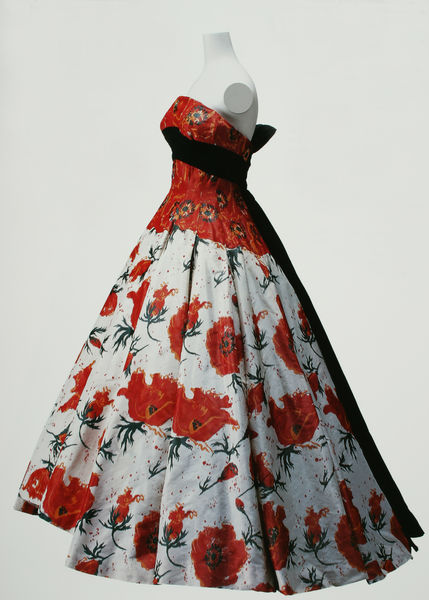
Titel: Abendkleid
Künstler: Pierre Balmain
Standort: Kyoto (Japan)
Institution: Kyoto Costume Institute
Schlagwörter: weiß, blume, blumen, decolte, kleid, profil, rücken, schwarz, dame, rose, rot, schloss, mode, muster, rock, schleife, falten, hals, schultern, rund, garten, statue, überfluss, schärpe, taille, japan, mieder, nachmittag, falte, verzierung, robe, schoß, frühling, abendkleid, foto, fotografie, schulterfrei, blumenmuster, torso, mohn, mohnblumen, druck, seite, pracht, puppe, sommerkleid, knospen, korsett, dekolltee, klatschmohn, korsage, ausgestellt, new york, kyoto, kleiderpuppe, status, glockenrock, tanzkleid, tokio, cocktailkleid, abendkleod, blumendesign, blumendessin, blütenknospen, kleiderfalten, rückendekoleetee